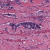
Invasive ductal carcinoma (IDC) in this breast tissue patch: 1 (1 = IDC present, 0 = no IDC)